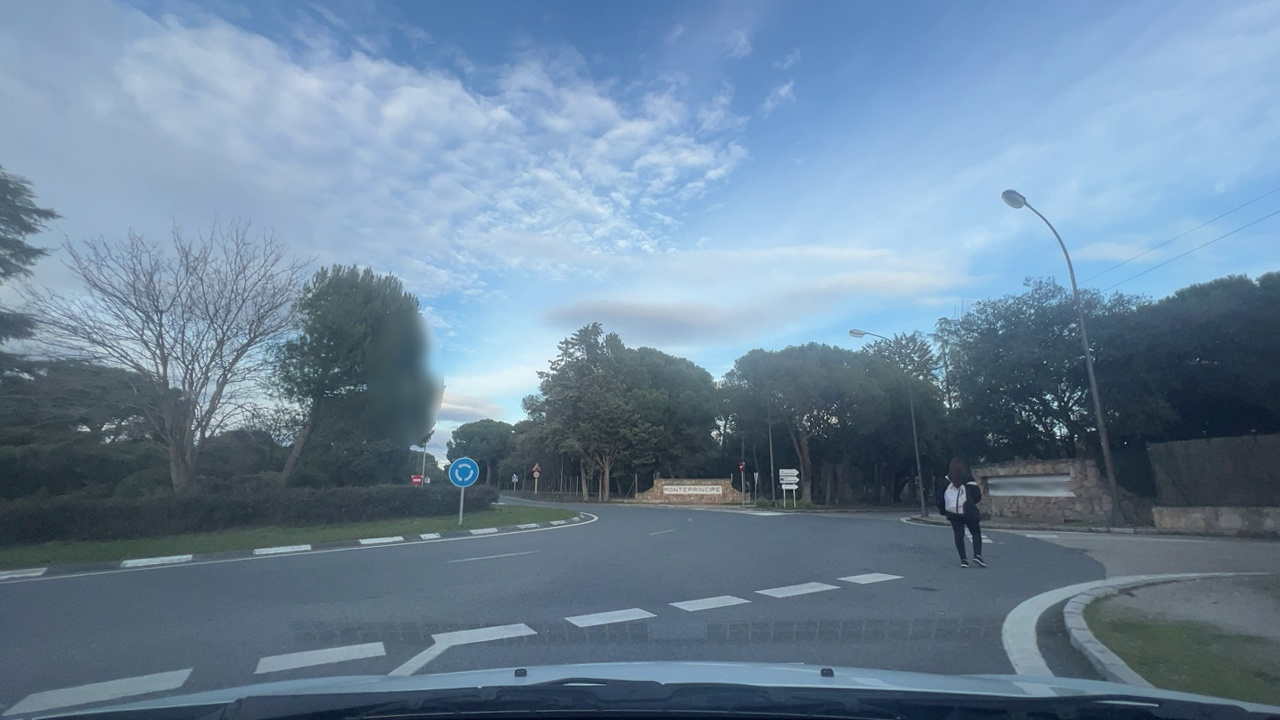
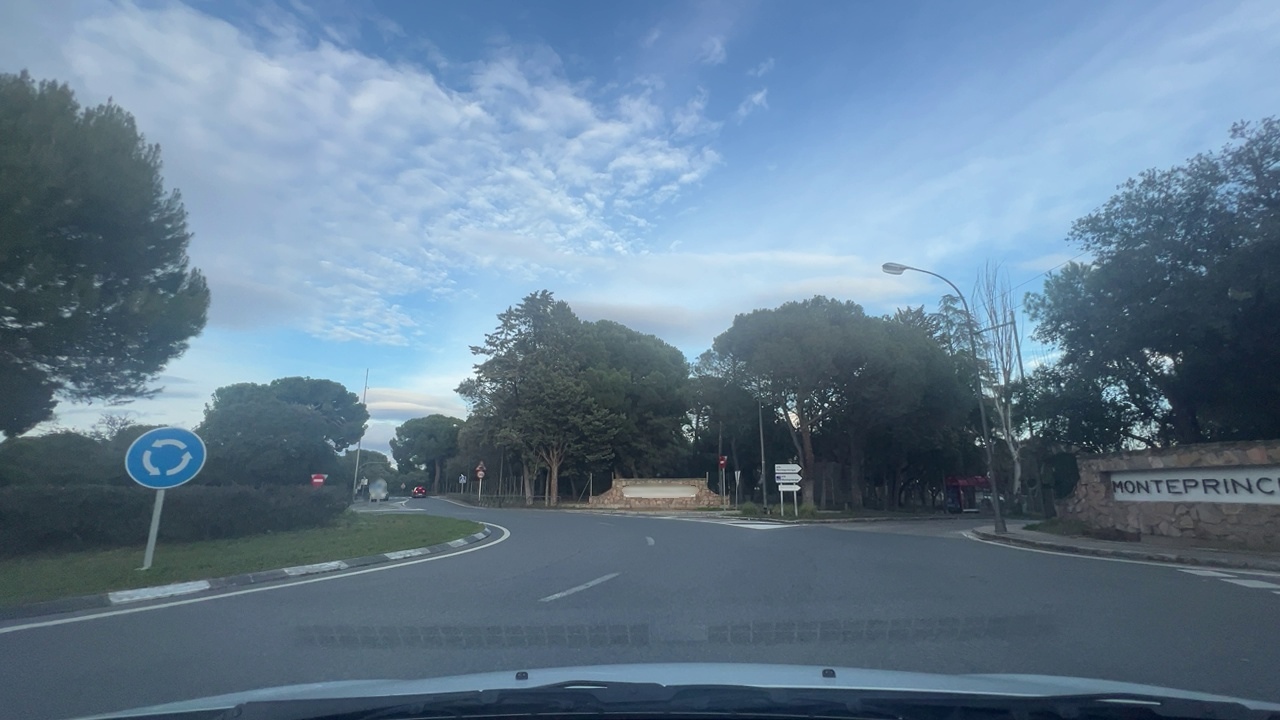
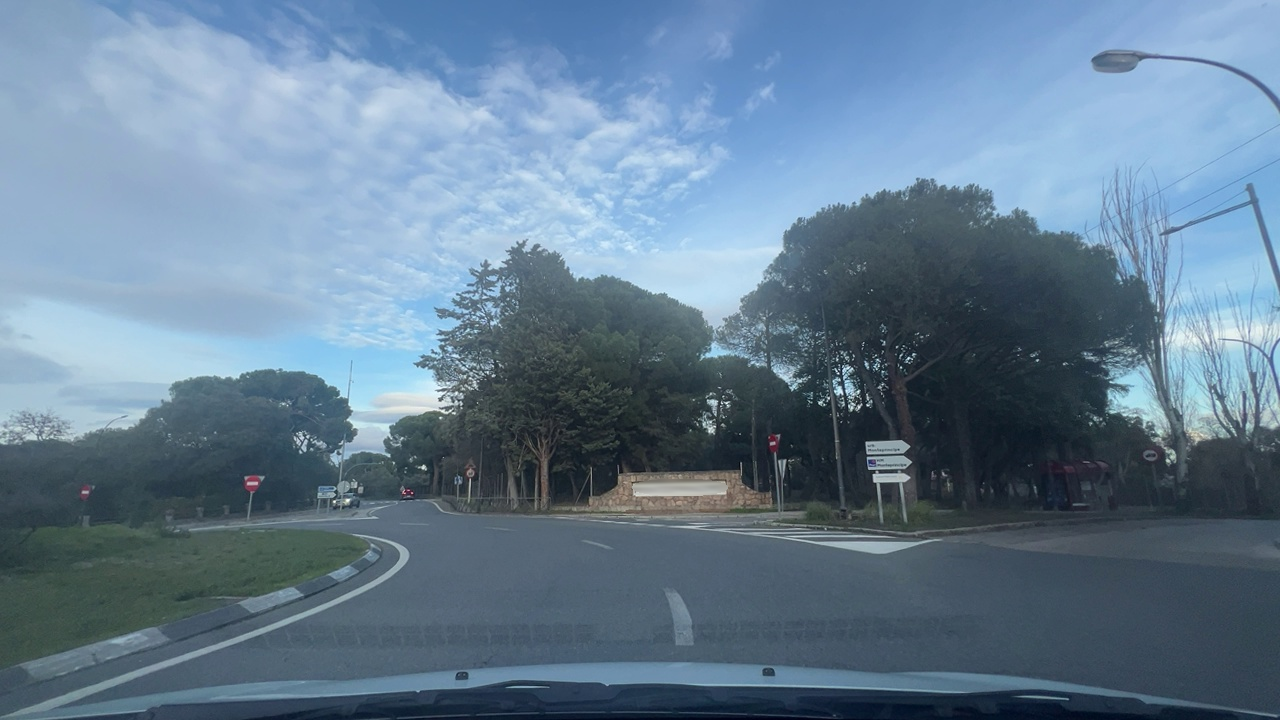
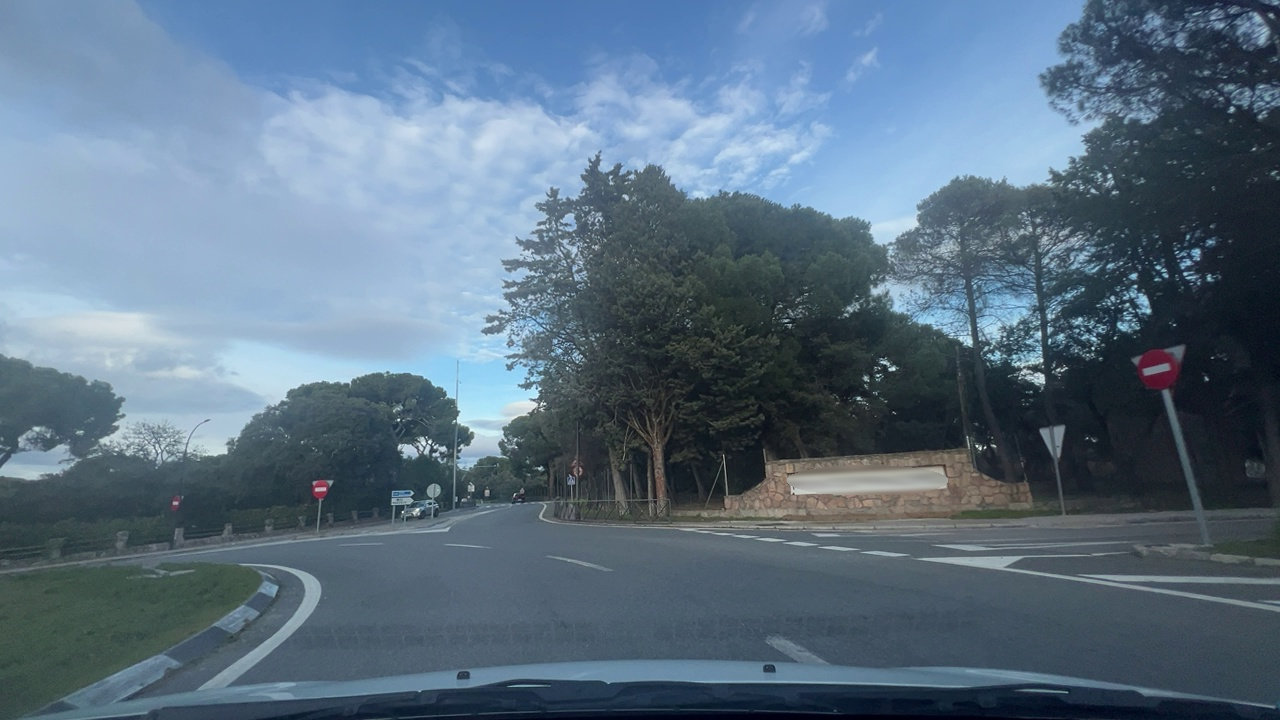
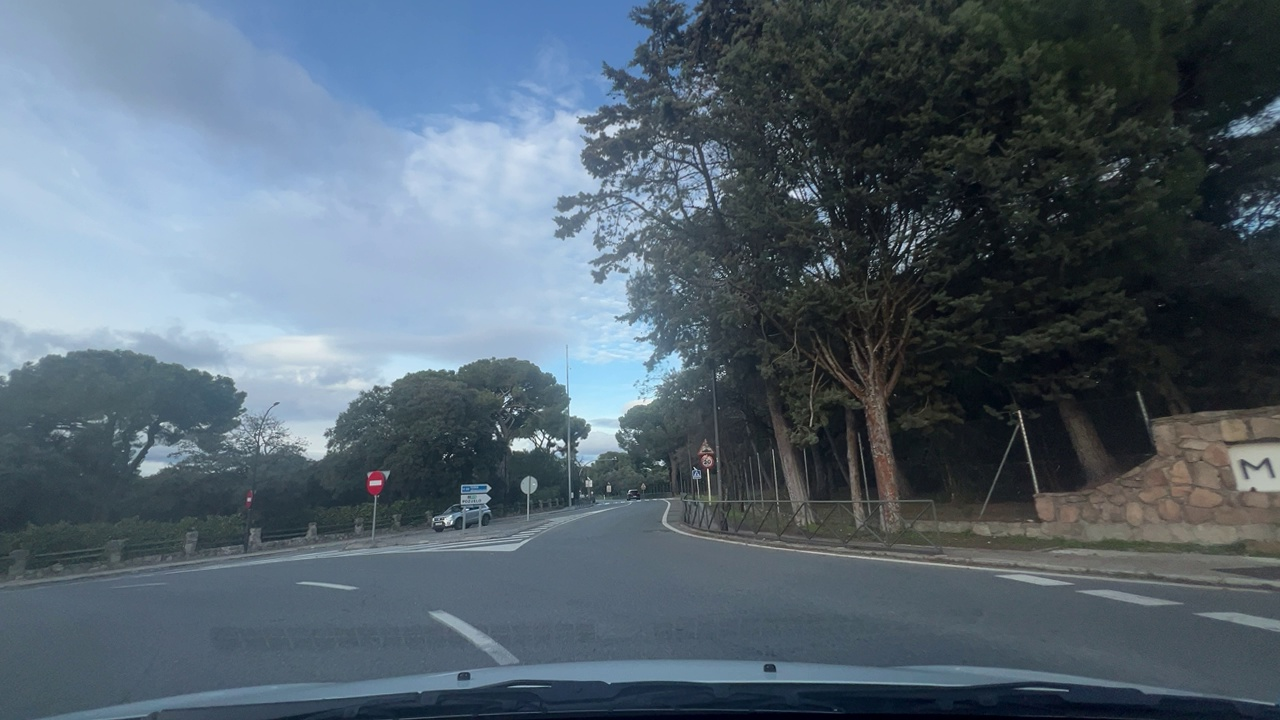
Situation: Roundabout
Question: Is the ego vehicle currently inside a roundabout?
Answer: Yes
Reasoning: The ego vehicle is traveling within a circular roadway surrounding a central island.

Situation: Roundabout
Question: Is a roundabout visible ahead in the ego direction?
Answer: Yes
Reasoning: A circular intersection sign and central island are visible ahead.

Situation: Roundabout
Question: Is the ego vehicle stationary while another vehicle crosses its path within the roundabout?
Answer: No
Reasoning: The ego vehicle is moving inside the roundabout